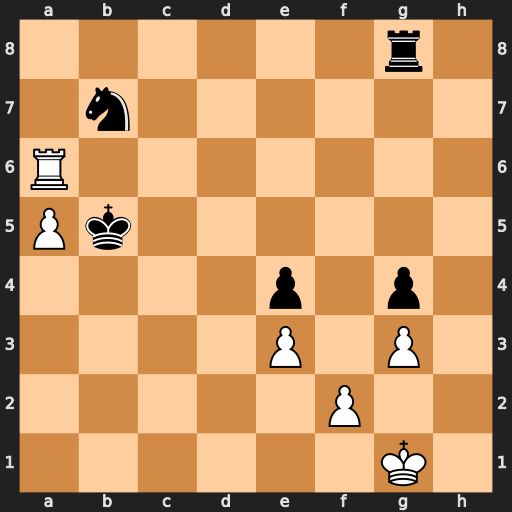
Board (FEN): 6r1/1n6/R7/Pk6/4p1p1/4P1P1/5P2/6K1
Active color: w
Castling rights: -
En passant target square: -
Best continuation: Rb6+ Kxa5 Rxb7